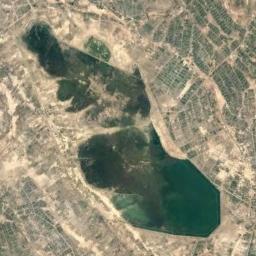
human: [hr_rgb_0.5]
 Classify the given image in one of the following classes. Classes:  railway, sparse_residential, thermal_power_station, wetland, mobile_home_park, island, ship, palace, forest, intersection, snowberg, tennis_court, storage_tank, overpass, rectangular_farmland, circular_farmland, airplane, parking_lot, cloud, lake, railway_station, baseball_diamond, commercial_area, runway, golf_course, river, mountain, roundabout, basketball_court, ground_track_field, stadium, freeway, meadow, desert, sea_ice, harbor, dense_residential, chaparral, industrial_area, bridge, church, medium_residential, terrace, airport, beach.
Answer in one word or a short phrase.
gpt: lake